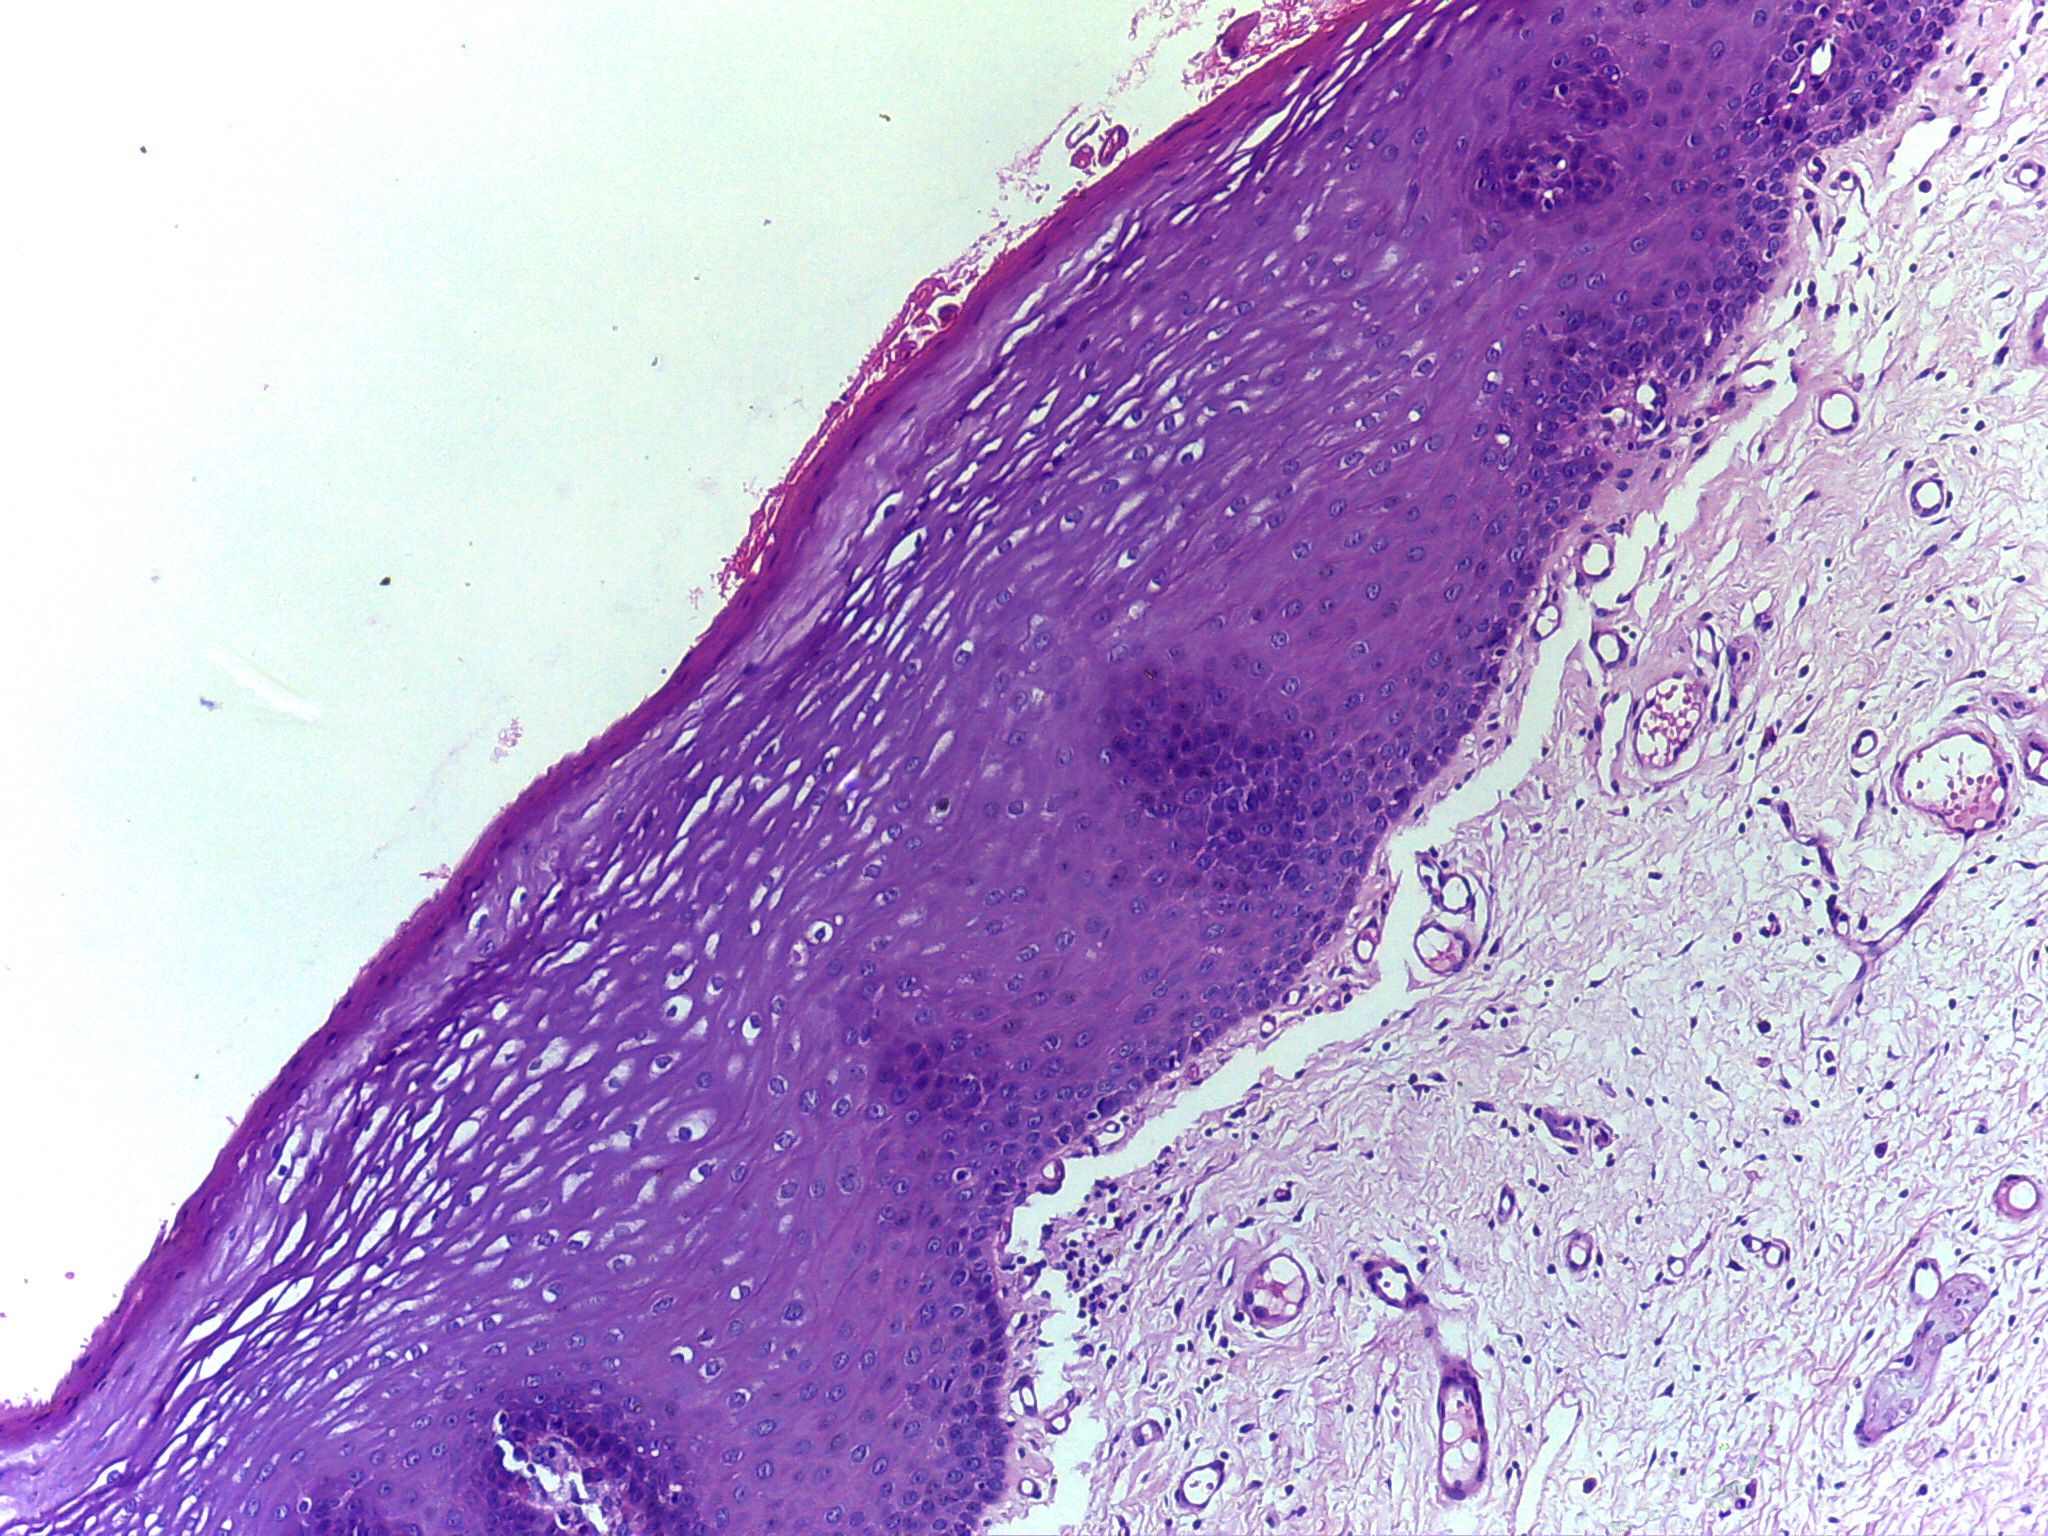
Diagnosis: Normal